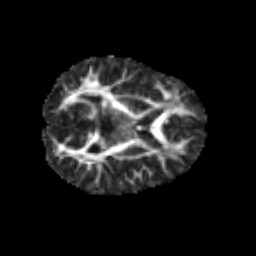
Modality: FA
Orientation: axial
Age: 6
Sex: male
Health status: healthy